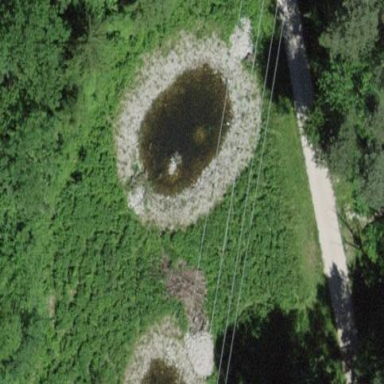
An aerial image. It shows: Pond surrounded by natural water.